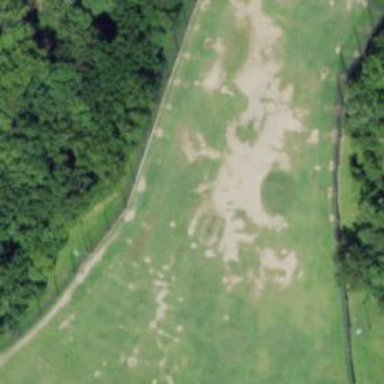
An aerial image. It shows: Grassy area designated for driving range golf.